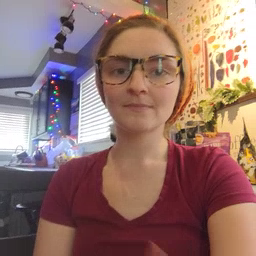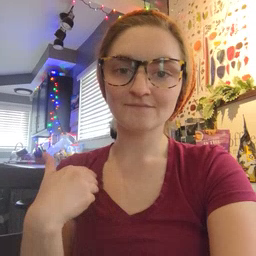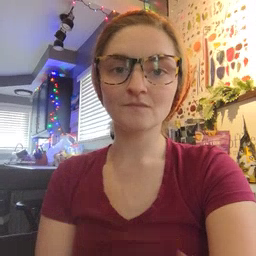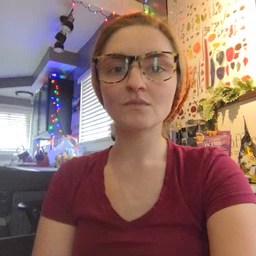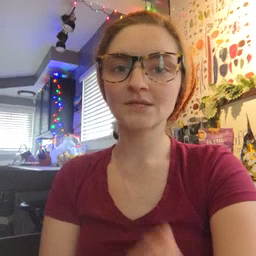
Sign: have